Question: I am about to finish a small database of images of vessels. As you can see from the screenshot below, I have is that the cards are all different sizes despite I fix the css classes to a specific width. I am trying to have all the card of same width and height. What am I doing wrong?

Below the snippet of code related to this problem:
'''
export default function Vessel({ vessel }) {
const { name, slug, images /* size */ } = vessel;
return (
<div>
<article className="room">
<div className="img-container">
<img src={images[0] || defaultImg} alt="single" />
<Link to={'/vessels/${slug}'} className="btn-primary">
Features
</Link>
</div>
</article>
</div>
);
}
'''
And the related classes:
'''
.room {
display: block;
box-shadow: var(--lightShadow);
transition: var(--mainTransition);
}
.img-container {
position: relative;
}
.img-container img {
width: 100%;
display: block;
transition: var(--mainTransition);
}
'''
What I have done so far:
1. I have been trying to research and figure out the problem of why that is happening but couldn't understand what I am doing wrong. I consulted this source which seems to be pretty clear. I apply and the result I have is the one on the image I posted.
2. I tried also to add the height property on the css but that didn't change the problem .img-container img { width: 100%; height: 100%; display: block; transition: var(--mainTransition); }
3. At a certain point I suspected it was a probelm of visibility but that also didn't change the issue I have. And I think it is not a problem of visibility property.
It seems to me that there is a (probable?) property that could be overwritten? Or maybe that is not the problem.
Thanks for pointing to the right direction on how to solve this issue.
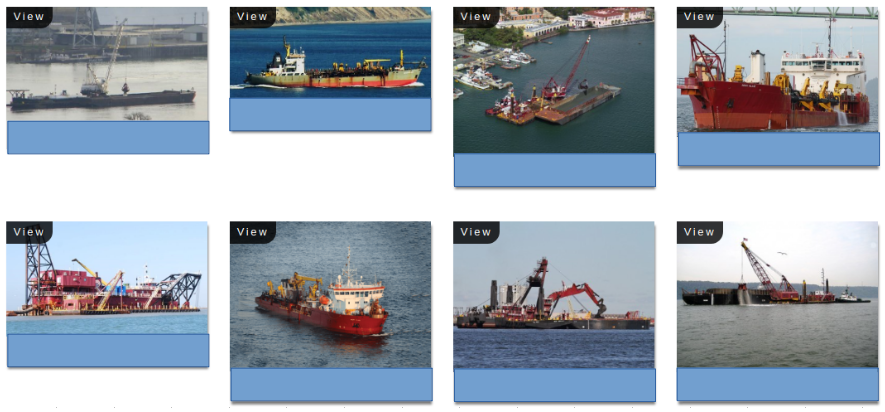
Answer: Try using flexbox and styled components for your desired design.
Example:
'''
import React from "react";
import styled from "styled-components";
import "./styles.css";
const BoatContainer = styled.div'
display: flex;
flex-flow: row wrap;
';
const BoatImg = styled.img'
width: 200px;
margin: 5px;
';
export default function App() {
return (
<div className="App">
<h1>Behold: boats.</h1>
<BoatContainer>
<BoatImg src="https://upload.wikimedia.org/wikipedia/commons/thumb/d/d9/Motorboat_at_Kankaria_lake.JPG/1920px-Motorboat_at_Kankaria_lake.JPG" />
<BoatImg src="https://upload.wikimedia.org/wikipedia/commons/thumb/c/cb/Boats_at_Bhimili_beach_in_Visakhapatnam.jpg/1280px-Boats_at_Bhimili_beach_in_Visakhapatnam.jpg" />
<BoatImg src="https://upload.wikimedia.org/wikipedia/commons/thumb/d/d9/Motorboat_at_Kankaria_lake.JPG/1920px-Motorboat_at_Kankaria_lake.JPG" />
<BoatImg src="https://upload.wikimedia.org/wikipedia/commons/thumb/c/cb/Boats_at_Bhimili_beach_in_Visakhapatnam.jpg/1280px-Boats_at_Bhimili_beach_in_Visakhapatnam.jpg" />
<BoatImg src="https://upload.wikimedia.org/wikipedia/commons/thumb/d/d9/Motorboat_at_Kankaria_lake.JPG/1920px-Motorboat_at_Kankaria_lake.JPG" />
<BoatImg src="https://upload.wikimedia.org/wikipedia/commons/thumb/c/cb/Boats_at_Bhimili_beach_in_Visakhapatnam.jpg/1280px-Boats_at_Bhimili_beach_in_Visakhapatnam.jpg" />
</BoatContainer>
</div>
);
}
'''
Sandbox demo: <URL>
Here's a handy CSS Tricks guide to flexbox for reference: <URL>